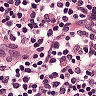
Metastatic tissue present: no